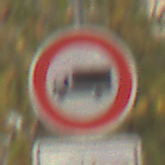
Verkehrszeichen: VerbotFuerKraftfahrzeugeUeberDreiKommaFuenfTonnen
Zusatzzeichen unten: ZeitangabenMitBeschraenkungAufWochentage1
Umgebung: Outdoor, Nature
Tageszeit: SunriseSunset
Wetter: PartlyCloudy
Licht: Natural
Jahreszeit: NotSpecified
Kontrast: LowContrast